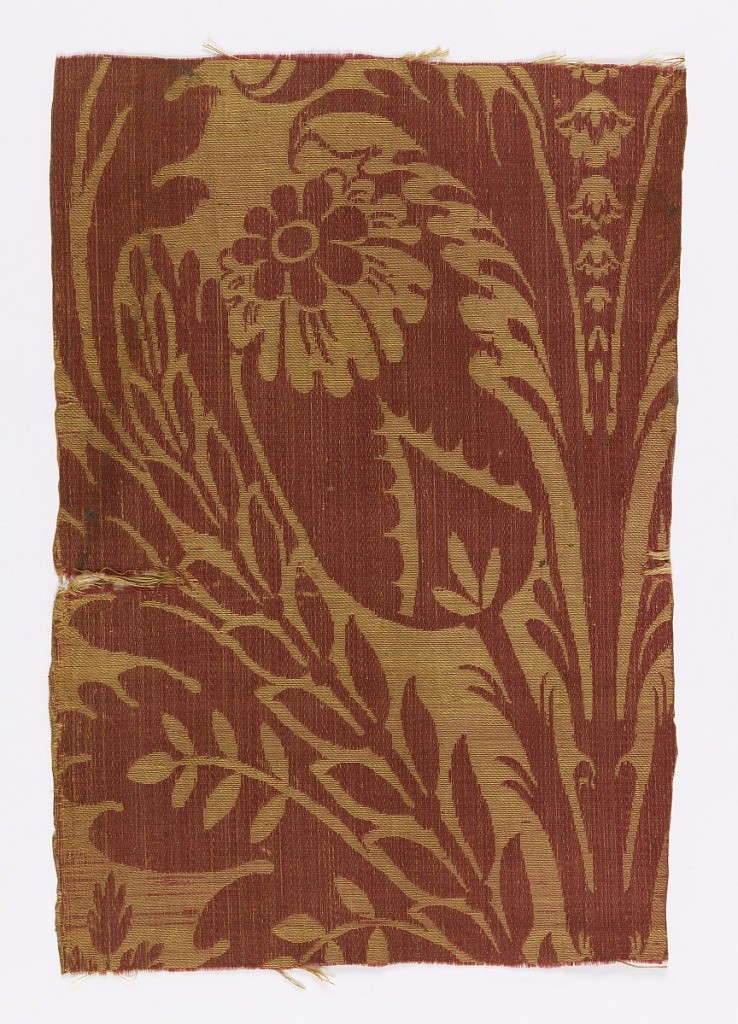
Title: Fragment
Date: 1695–1725
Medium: silk, linen Technique: satin and twill weave in a plain weave foundation (brocatelle) Label: Silk, linen plain compound satin weave
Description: Large leaves and globular bud forms that resemble poppy buds. Pattern in red on a dark yellow ground.